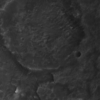
Label: not_dusty